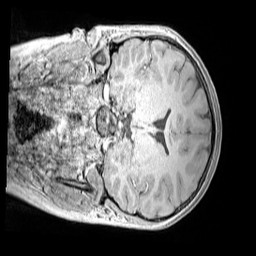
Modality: MP2RAGE
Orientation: coronal
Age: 12
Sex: female
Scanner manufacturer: siemens
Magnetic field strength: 3 T
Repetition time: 4 s
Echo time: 0.00299 s